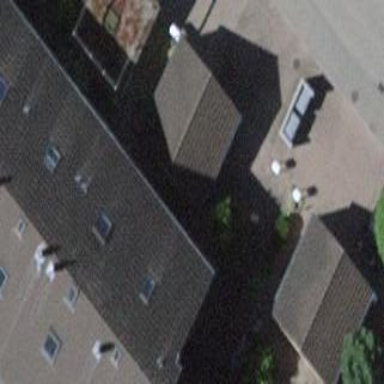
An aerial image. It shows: Garage building.